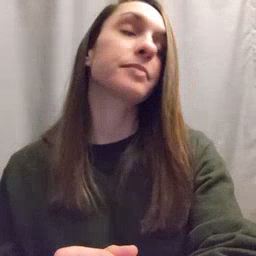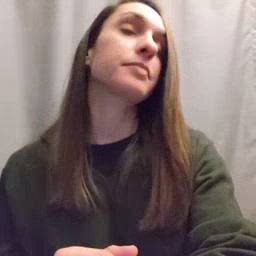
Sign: see